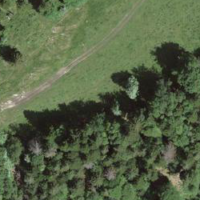
EUNIS habitat code: 44
Species observed at this site:
Traunsteinera globosa